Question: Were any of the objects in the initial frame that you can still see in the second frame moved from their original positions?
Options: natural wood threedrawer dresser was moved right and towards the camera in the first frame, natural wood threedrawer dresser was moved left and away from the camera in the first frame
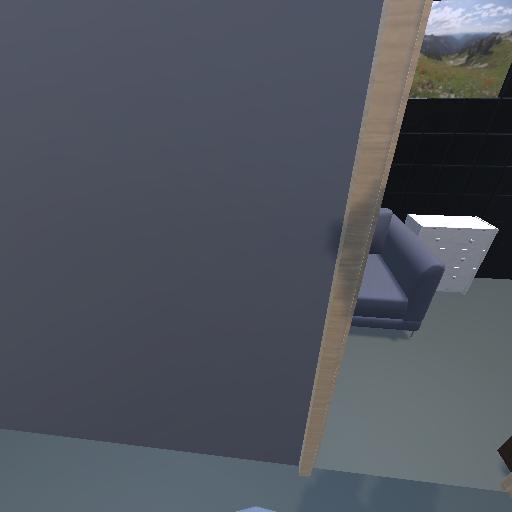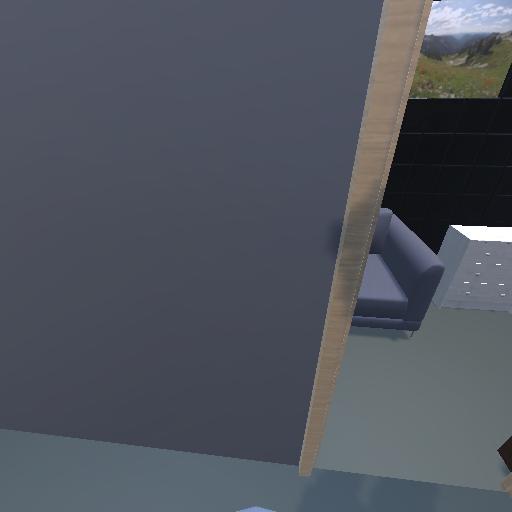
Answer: natural wood threedrawer dresser was moved right and towards the camera in the first frame